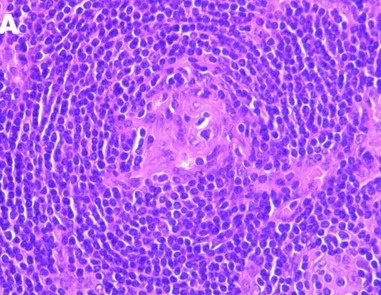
(HE x 100) the follicle is surrounded by a broad mantle zone consisting of a concentric layering of lymphocytes resulting in an "onion-skin" appearance.
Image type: pathology (h&e)